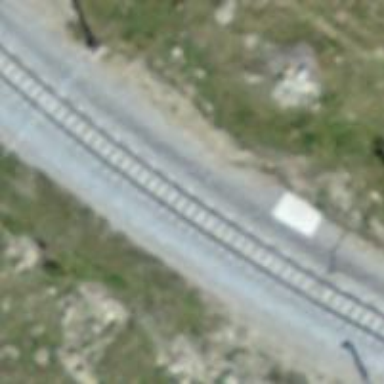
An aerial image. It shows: Narrow-gauge railway track with electrified contact line. The railway has one track.